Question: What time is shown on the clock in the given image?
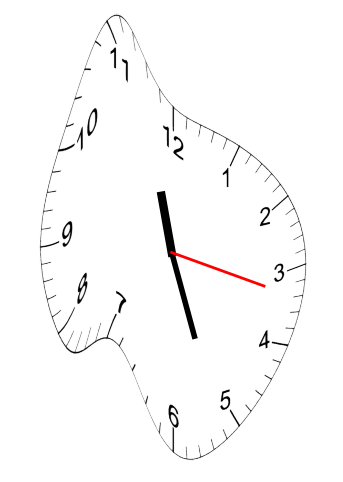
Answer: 11:26:17